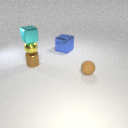
small brown rubber sphere to the right of small brown metal cylinder